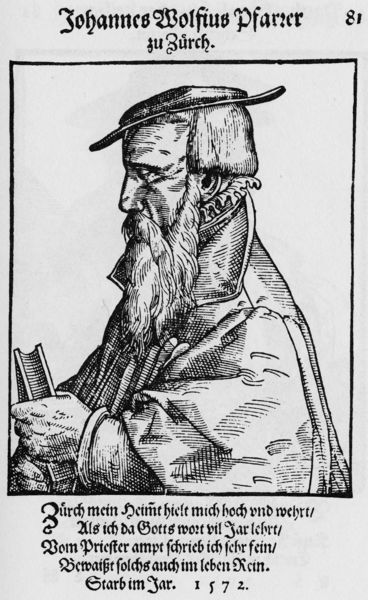
Titel: Bildnis des Johann Wolf
Künstler: Tobias Stimmer
Institution: (Seriendruck)
Schlagwörter: gott, hand, mann, weiß, grau, hut, nase, profil, schwarz, stirn, zeichnung, bart, mütze, arm, augen, bibel, gesicht, johannes, kragen, rahmen, vollbart, bildnis, halskrause, hände, portrait, porträt, haare, mantel, brustbild, renaissance, holzschnitt, schrift, grafik, rand, ernst, deutsch, name, hälfte, buch, denkmal, druck, schnitt, schweiz, schraffur, radierung, stich, text, wei0, buchseite, pfarrer, mittelalter, gedicht, priester, gelehrter, zeilen, kupferstich, fraktur, latein, zürich, reformation, grabstein, würdig, haarschnitt, todesjahr, preister, brat, sterbebild, pfaffer, wolfius, reformiert, hutten, 15. jahrhundert, pfarzer, johannes pfarzer, profikl, 1572, zürch